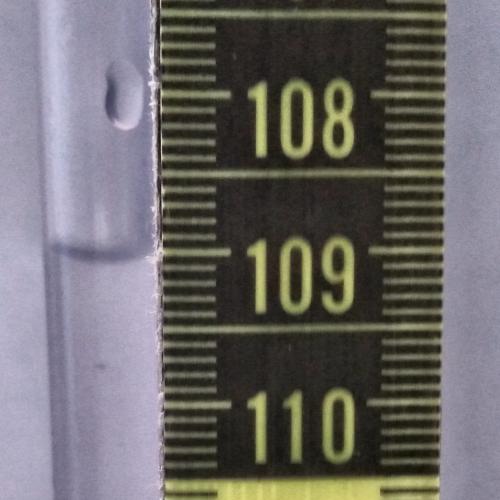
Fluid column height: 109.0 cm